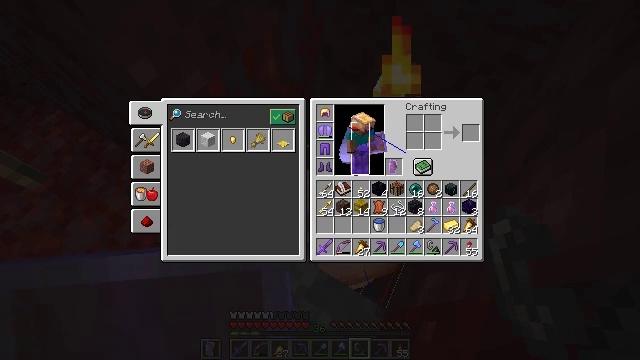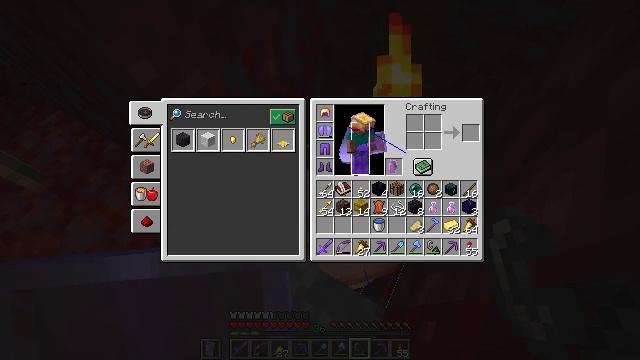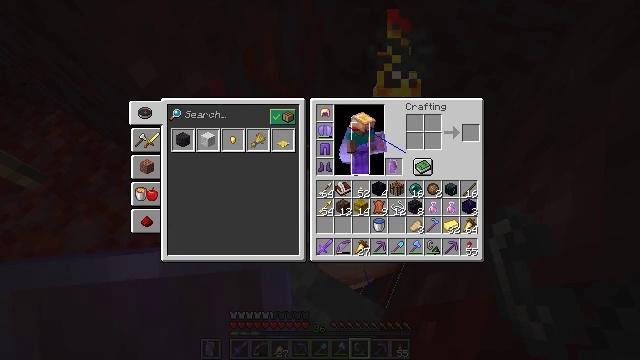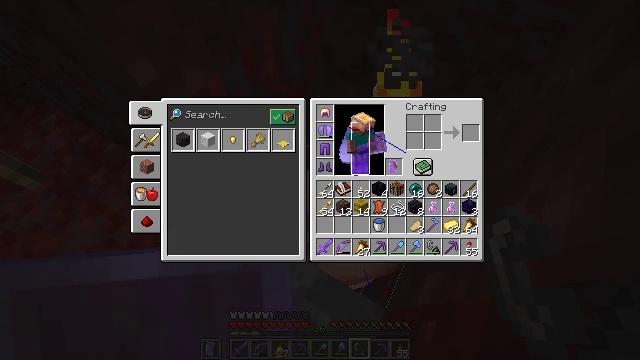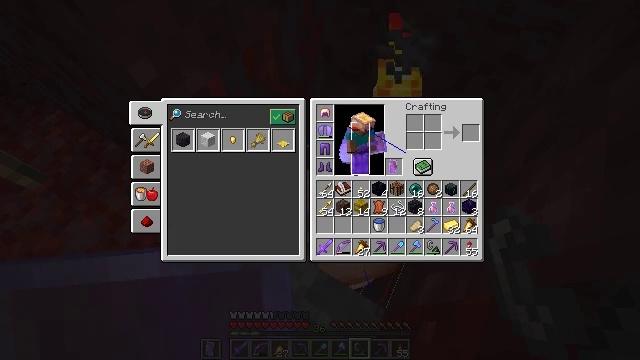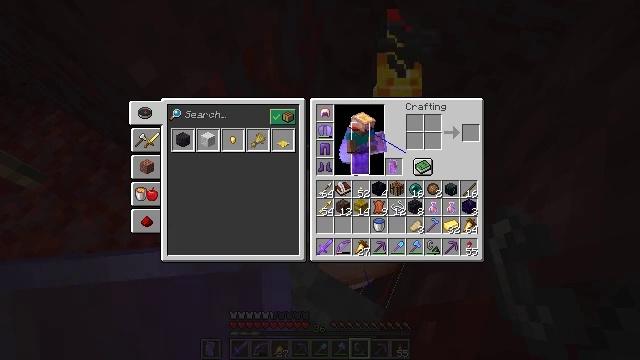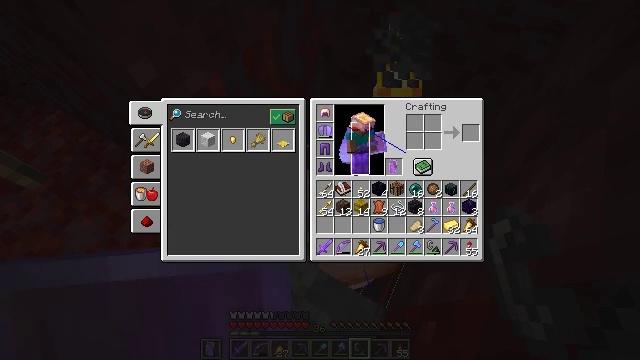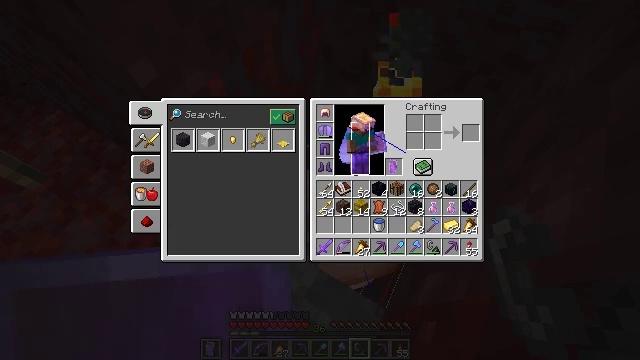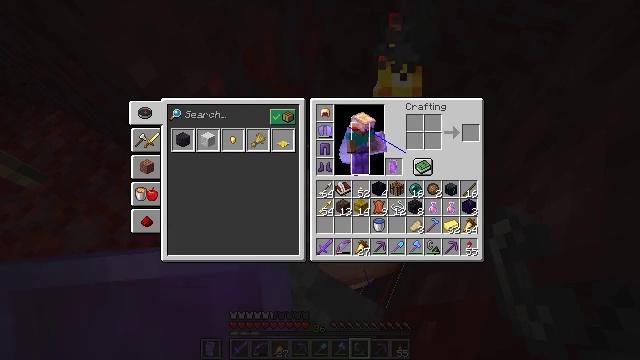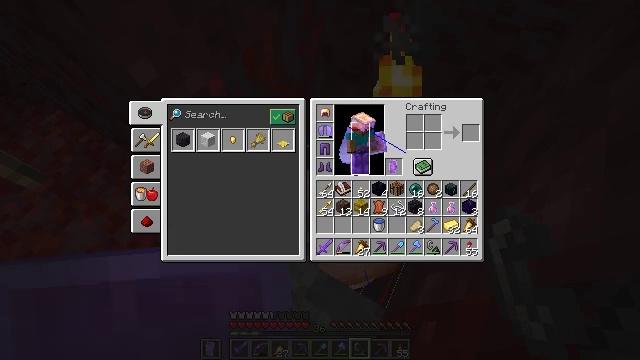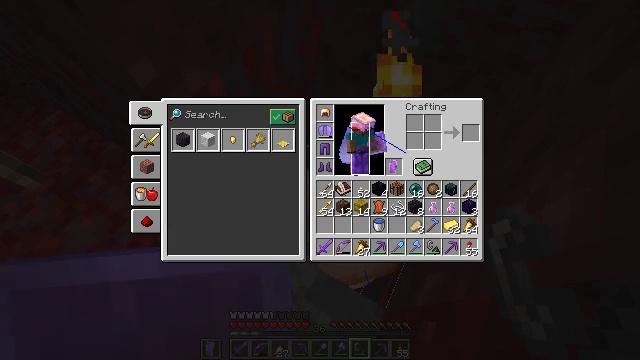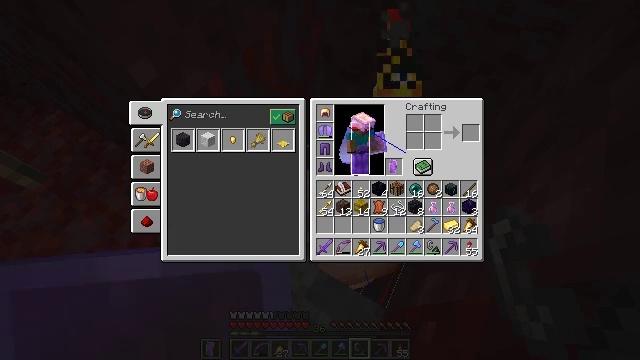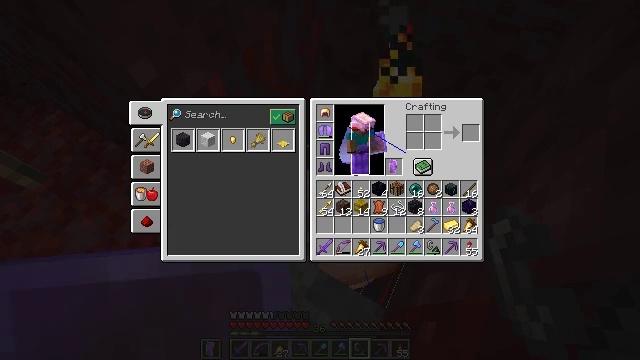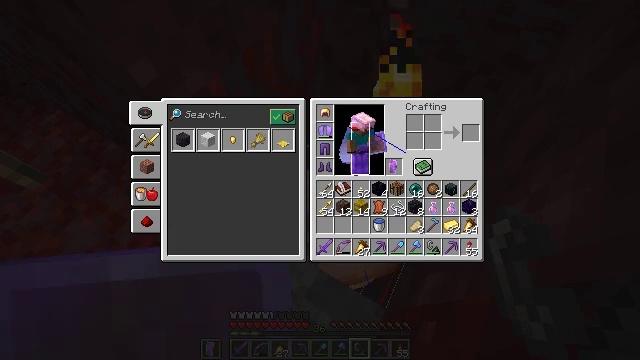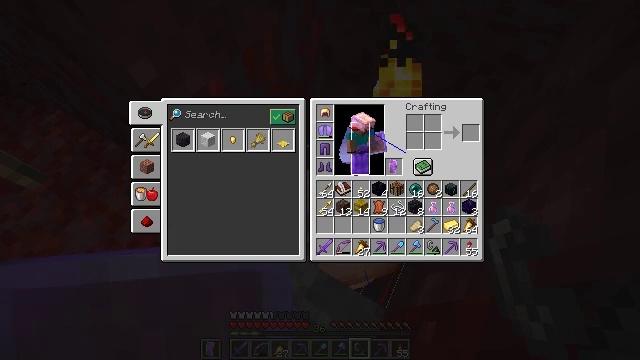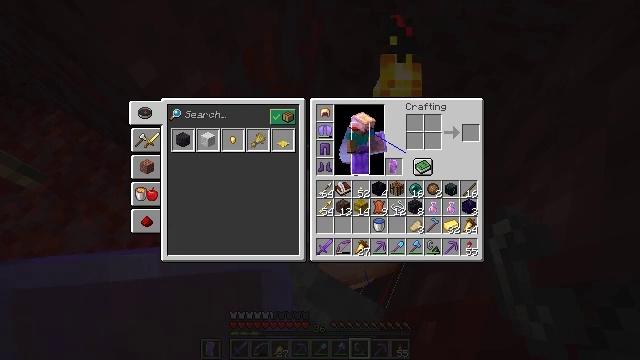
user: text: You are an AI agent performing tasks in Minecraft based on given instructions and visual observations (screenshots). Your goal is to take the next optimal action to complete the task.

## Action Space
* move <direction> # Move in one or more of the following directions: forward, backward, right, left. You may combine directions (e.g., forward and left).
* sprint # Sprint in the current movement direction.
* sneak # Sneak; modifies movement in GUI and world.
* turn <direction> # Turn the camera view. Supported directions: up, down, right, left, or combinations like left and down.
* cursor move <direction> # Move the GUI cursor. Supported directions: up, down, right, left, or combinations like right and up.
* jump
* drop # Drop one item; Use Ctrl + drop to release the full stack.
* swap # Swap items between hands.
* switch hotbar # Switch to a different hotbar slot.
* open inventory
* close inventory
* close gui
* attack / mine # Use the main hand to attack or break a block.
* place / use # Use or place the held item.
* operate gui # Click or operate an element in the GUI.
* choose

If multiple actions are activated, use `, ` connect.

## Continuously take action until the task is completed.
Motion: motion action
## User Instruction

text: Drop a fire charge.
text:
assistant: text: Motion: no_op
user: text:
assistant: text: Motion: no_op
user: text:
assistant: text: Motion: no_op
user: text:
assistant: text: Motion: no_op
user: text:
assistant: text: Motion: no_op
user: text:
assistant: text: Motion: no_op
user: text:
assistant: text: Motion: no_op
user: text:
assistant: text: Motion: no_op
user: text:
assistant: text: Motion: no_op
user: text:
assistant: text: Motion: no_op
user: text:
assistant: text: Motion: no_op
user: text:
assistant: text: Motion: no_op
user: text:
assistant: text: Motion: no_op
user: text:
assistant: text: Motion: no_op
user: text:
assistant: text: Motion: no_op
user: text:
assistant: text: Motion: no_op
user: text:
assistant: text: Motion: no_op
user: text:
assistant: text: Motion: no_op
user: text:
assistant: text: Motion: no_op
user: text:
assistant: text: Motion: no_op
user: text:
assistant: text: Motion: no_op
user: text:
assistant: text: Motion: cursor move left
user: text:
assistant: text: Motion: cursor move left
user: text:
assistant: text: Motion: cursor move left and down
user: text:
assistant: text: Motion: cursor move left
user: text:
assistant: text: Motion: no_op
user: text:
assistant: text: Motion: no_op
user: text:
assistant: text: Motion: no_op
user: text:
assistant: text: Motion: no_op
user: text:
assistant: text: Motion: cursor move down